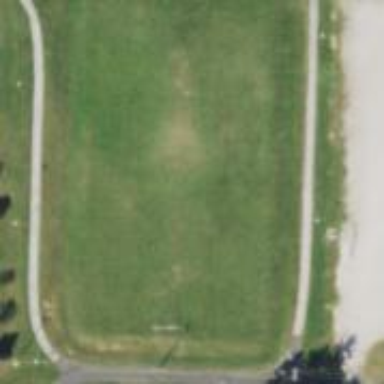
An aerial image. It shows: Soccer pitch with grass surface for leisure land.